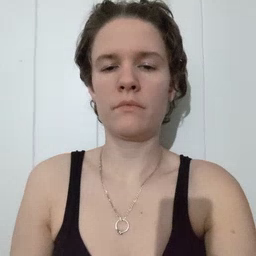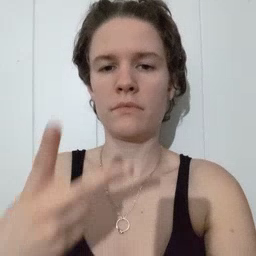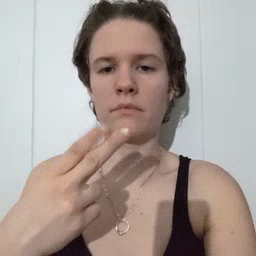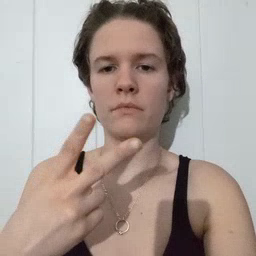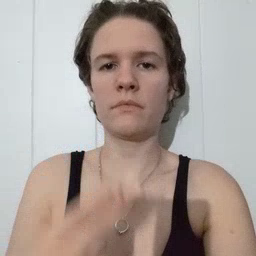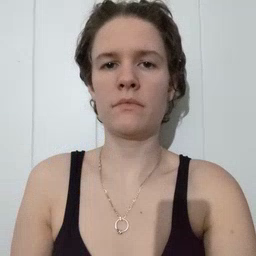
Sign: scissors